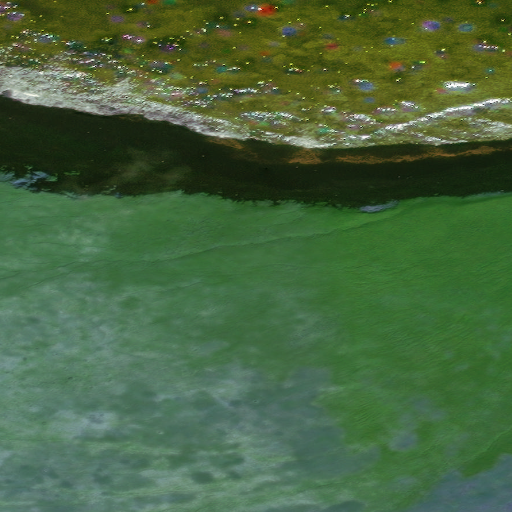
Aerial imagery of cliff(s) in Alaska named Ananongutka containing only unknown